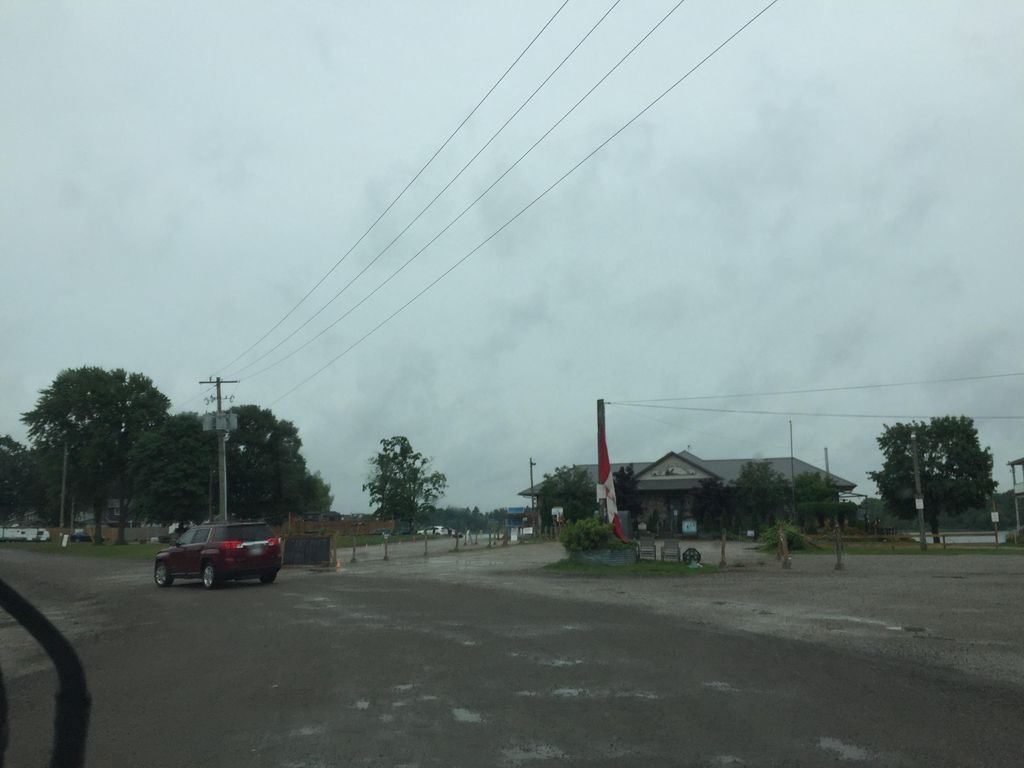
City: kitchener-waterloo